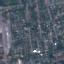
Label: Residential